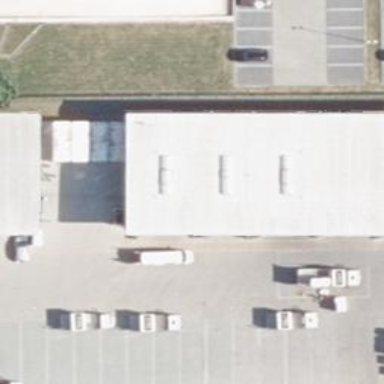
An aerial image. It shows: Flat-roofed commercial building.